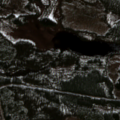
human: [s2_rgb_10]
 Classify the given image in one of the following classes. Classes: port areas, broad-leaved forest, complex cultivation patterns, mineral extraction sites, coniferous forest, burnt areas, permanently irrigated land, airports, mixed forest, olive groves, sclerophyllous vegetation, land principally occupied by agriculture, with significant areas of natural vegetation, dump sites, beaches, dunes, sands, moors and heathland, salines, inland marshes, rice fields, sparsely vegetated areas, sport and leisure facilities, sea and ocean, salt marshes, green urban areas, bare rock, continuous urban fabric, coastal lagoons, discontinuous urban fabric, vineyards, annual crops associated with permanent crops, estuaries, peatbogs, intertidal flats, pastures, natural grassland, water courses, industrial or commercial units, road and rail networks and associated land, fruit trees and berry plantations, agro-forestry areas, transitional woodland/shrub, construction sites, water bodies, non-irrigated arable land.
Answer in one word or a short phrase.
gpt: coniferous forest, transitional woodland/shrub